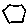
Label: hexagon